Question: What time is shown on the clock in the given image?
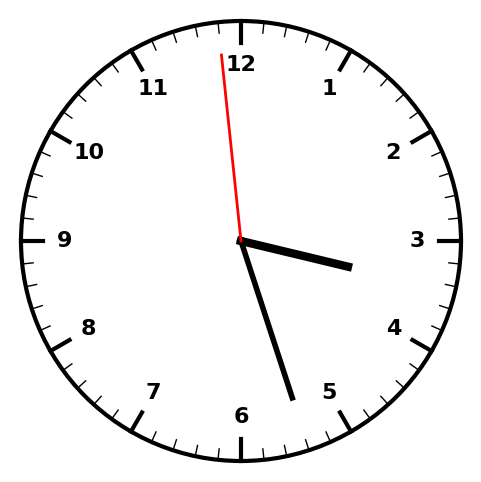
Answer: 03:26:59